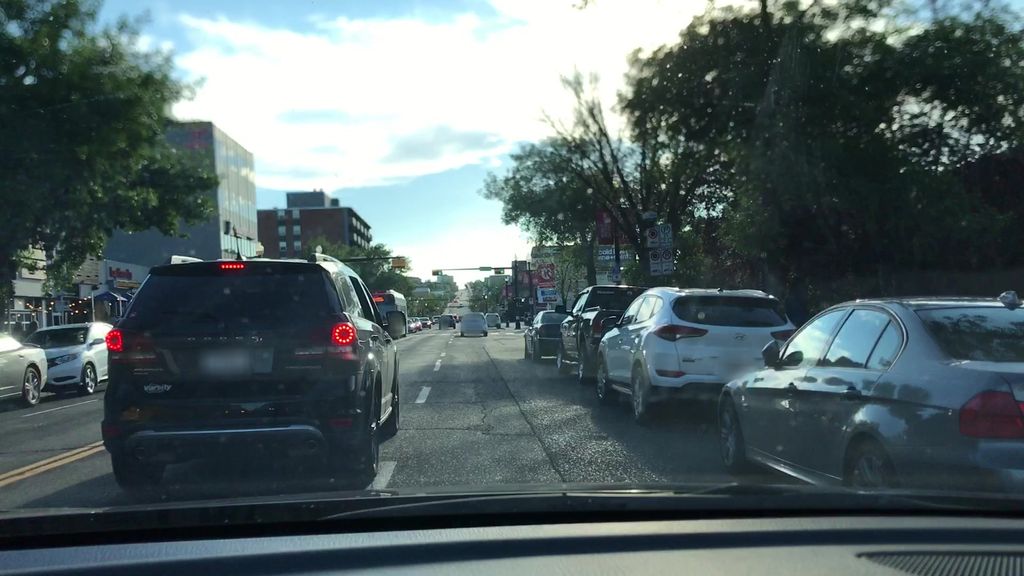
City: calgary